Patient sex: F
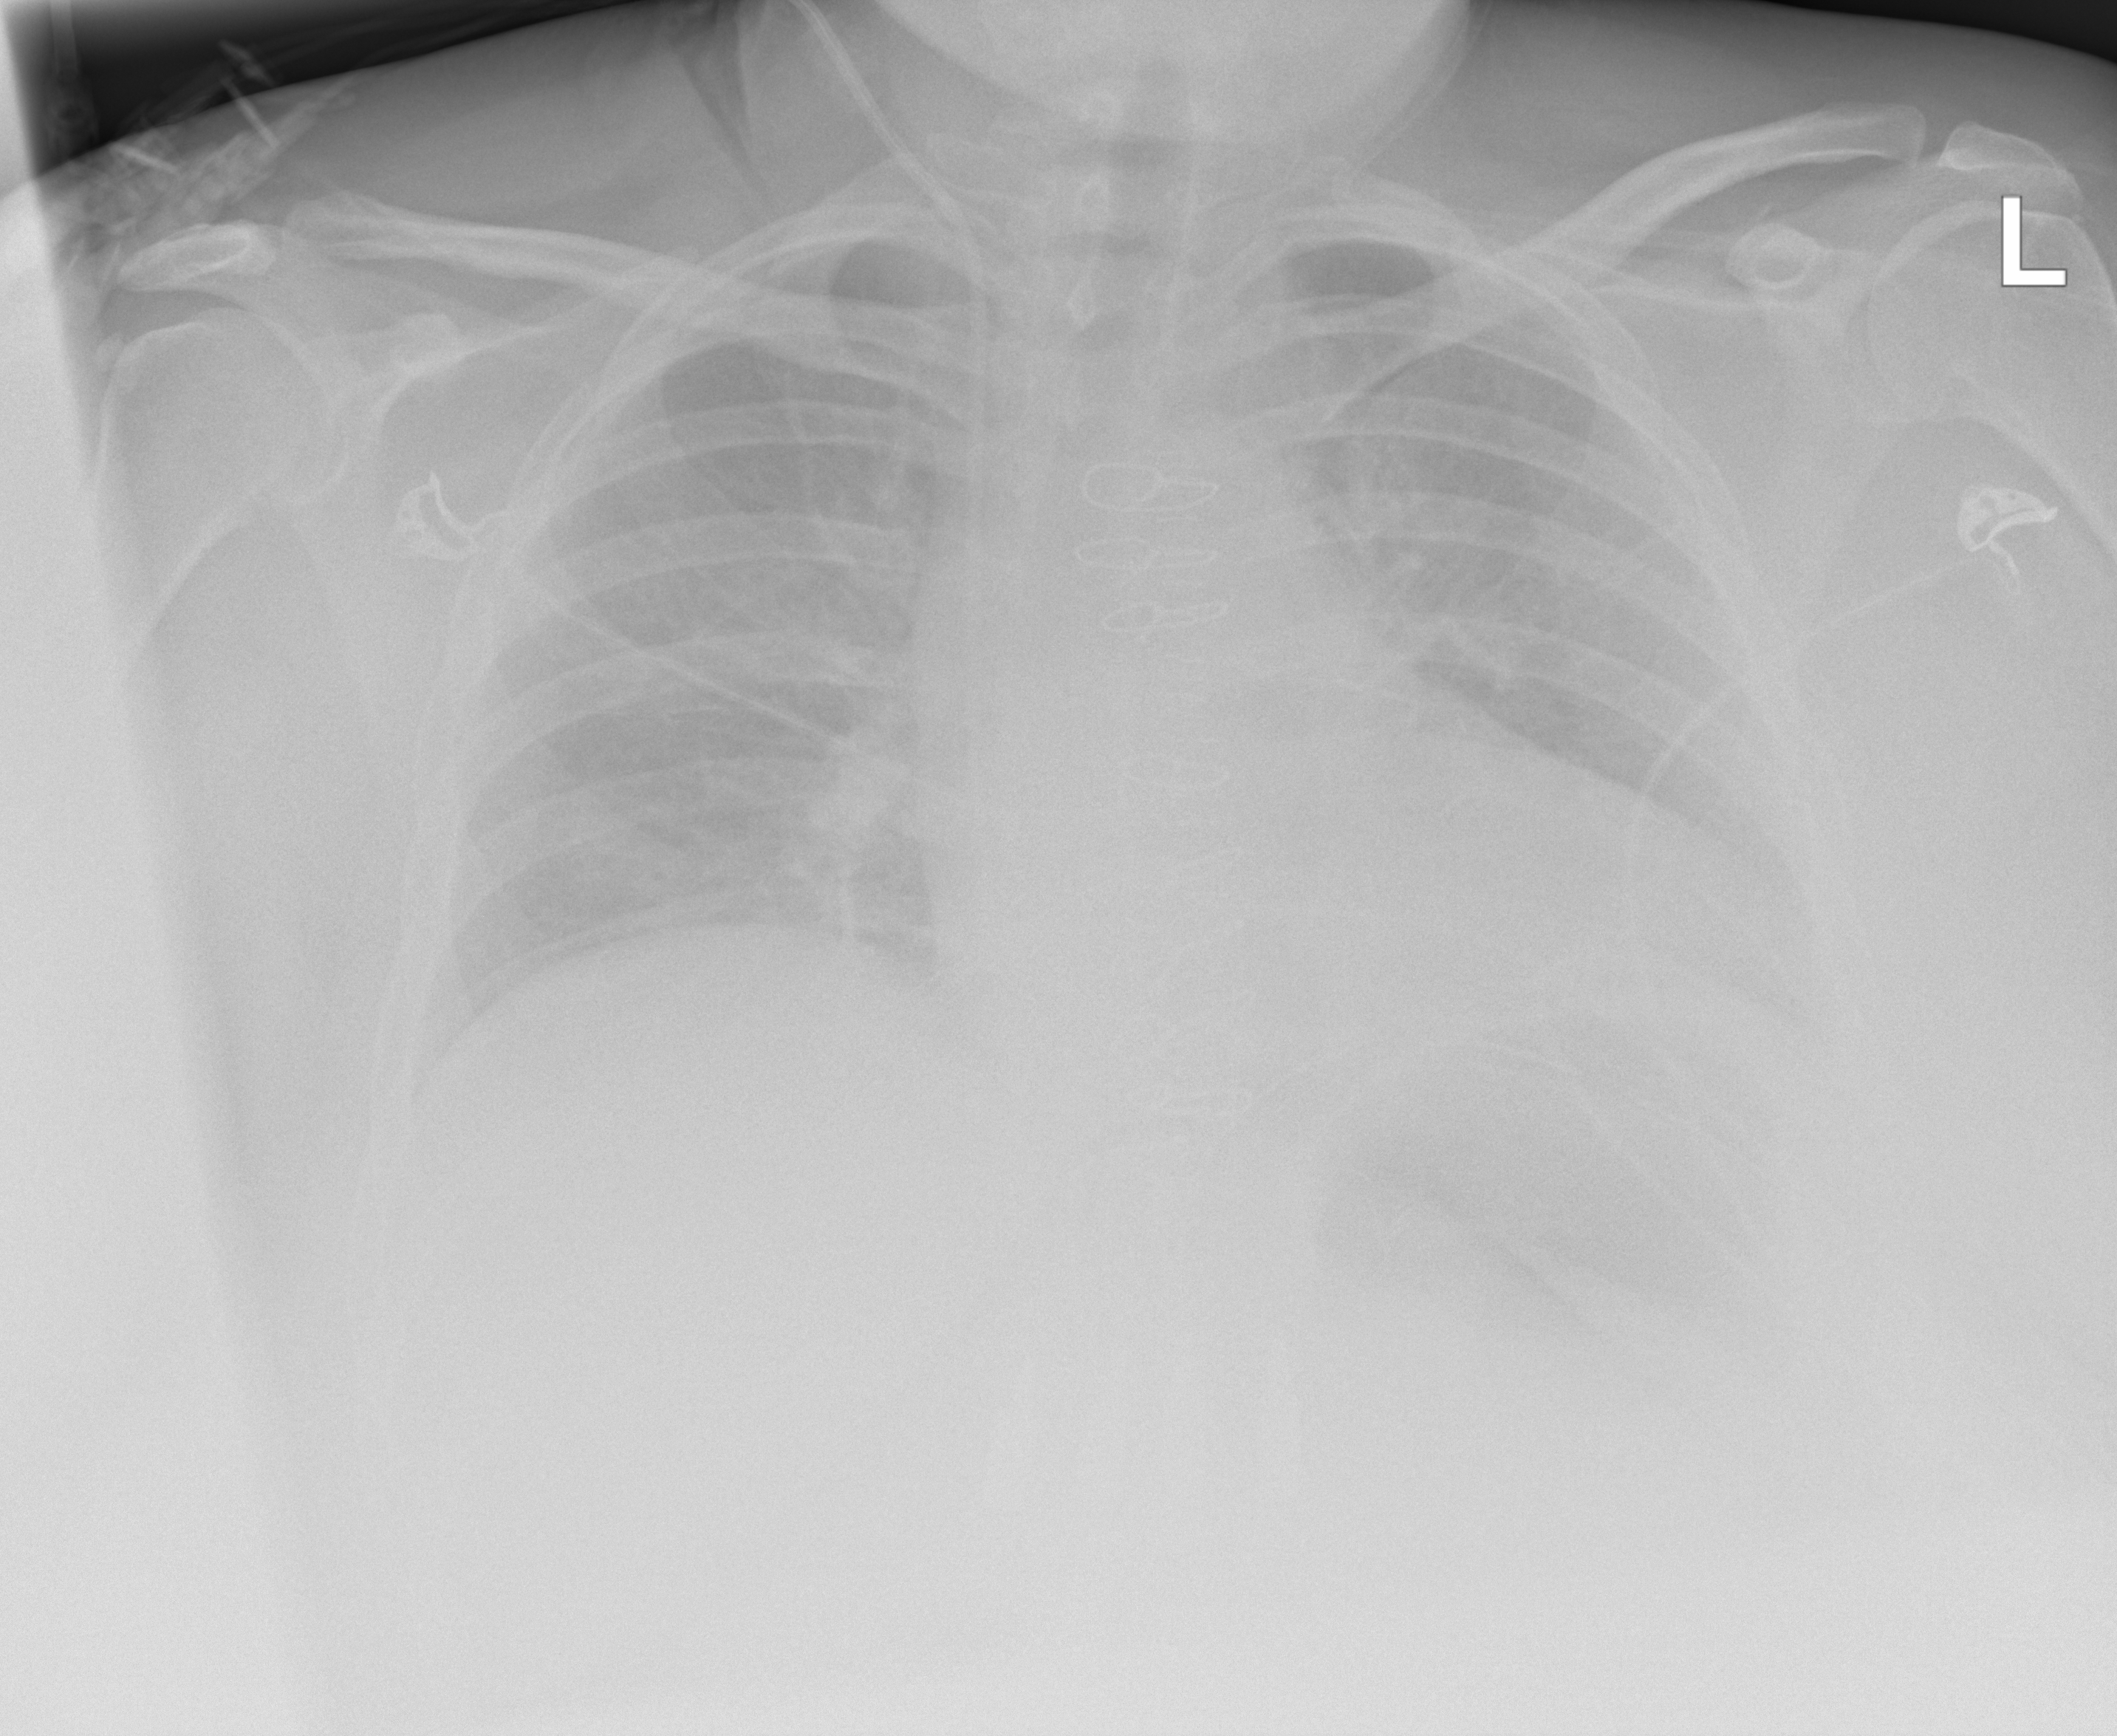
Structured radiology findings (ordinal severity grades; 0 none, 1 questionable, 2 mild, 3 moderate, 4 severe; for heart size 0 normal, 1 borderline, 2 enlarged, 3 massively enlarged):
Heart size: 2
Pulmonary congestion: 2
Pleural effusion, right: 0
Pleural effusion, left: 2
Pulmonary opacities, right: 0
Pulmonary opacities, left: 0
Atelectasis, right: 2
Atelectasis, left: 2